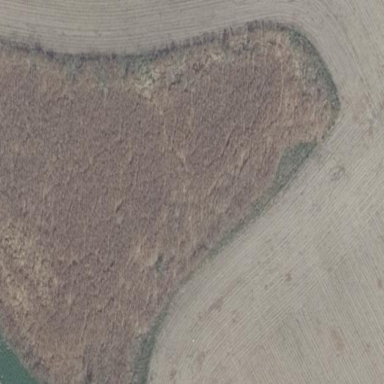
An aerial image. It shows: Wetland area dominated by reedbeds.